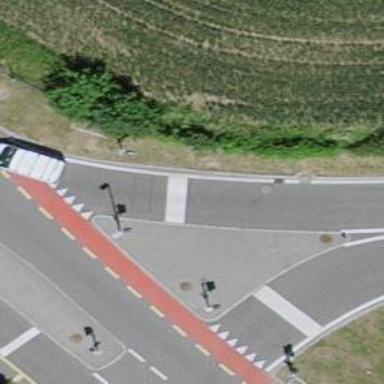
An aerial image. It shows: Road with traffic signals for signaling.